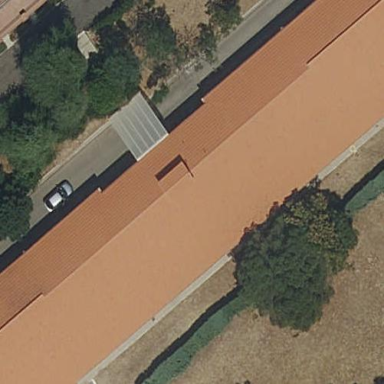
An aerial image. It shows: Hospital building.